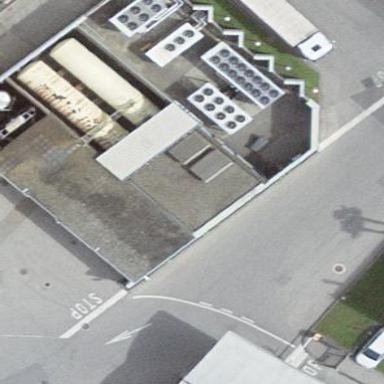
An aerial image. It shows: Industrial building.